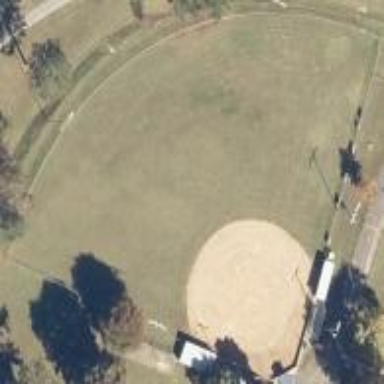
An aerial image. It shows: Softball pitch for leisure land activities.